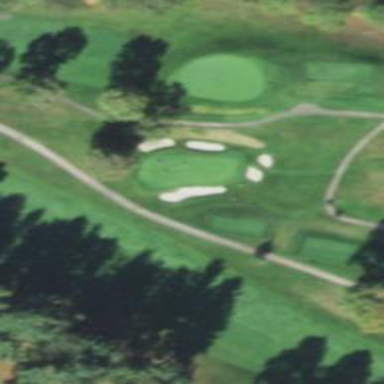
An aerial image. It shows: View of golf hole.